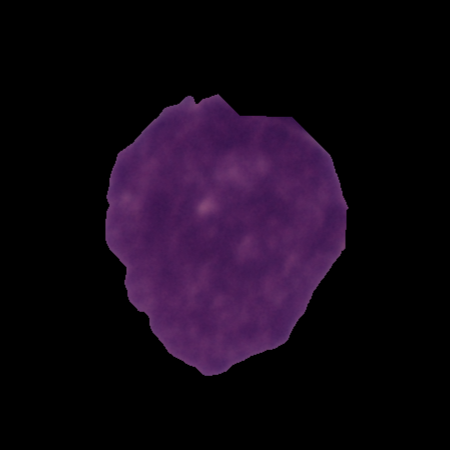
Label: cancer